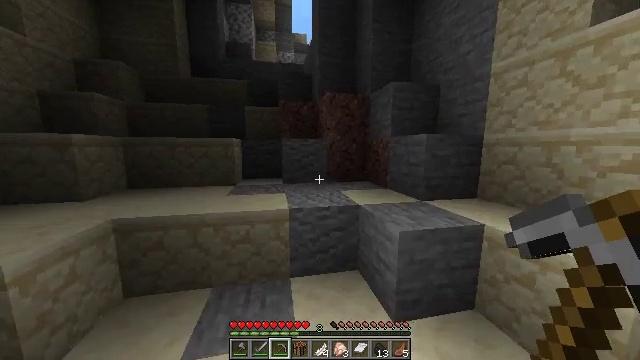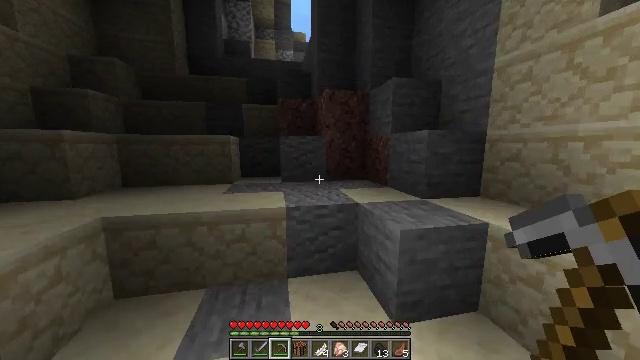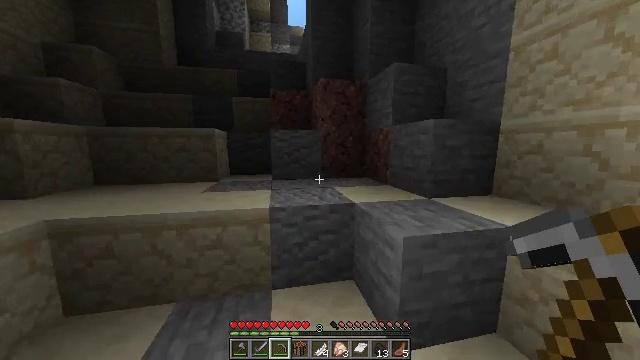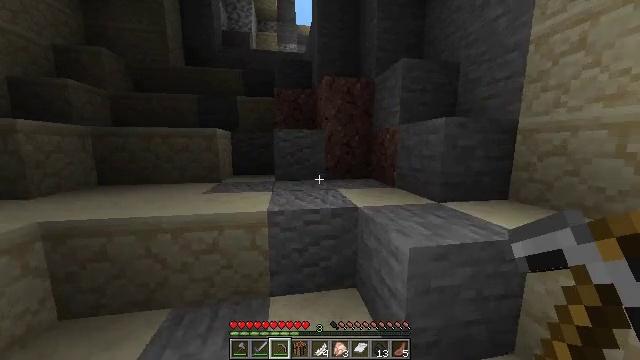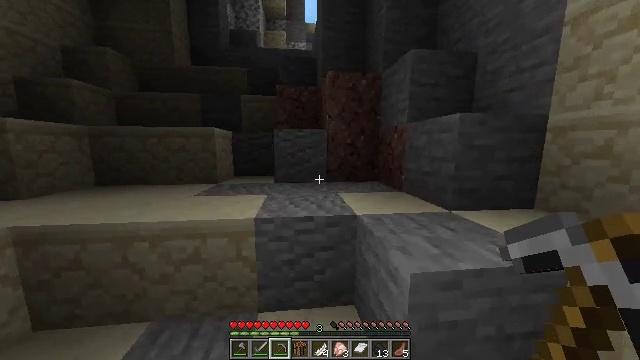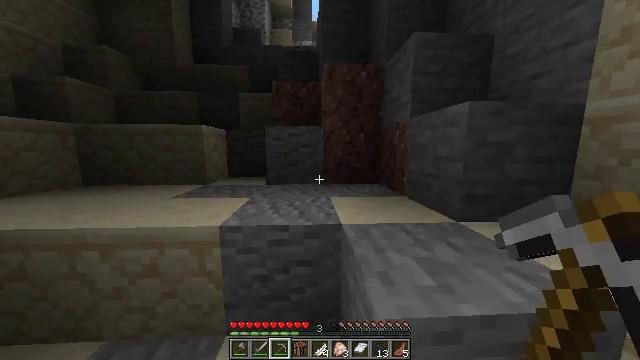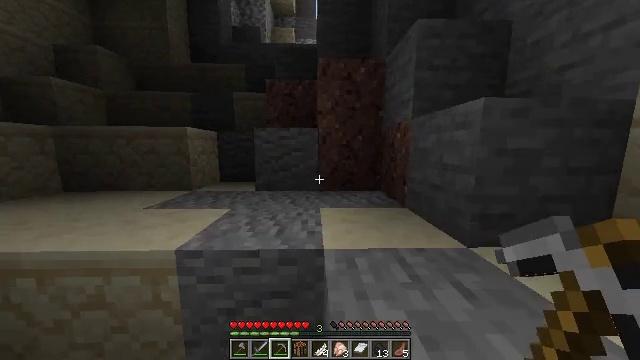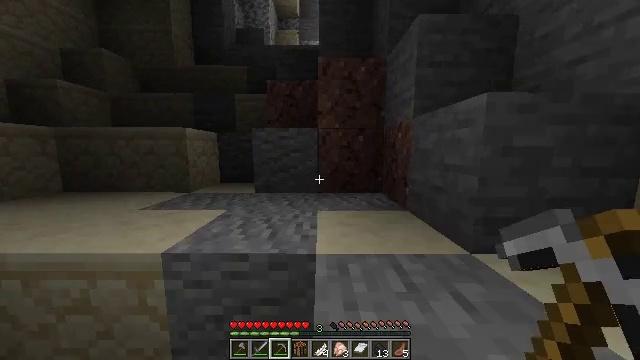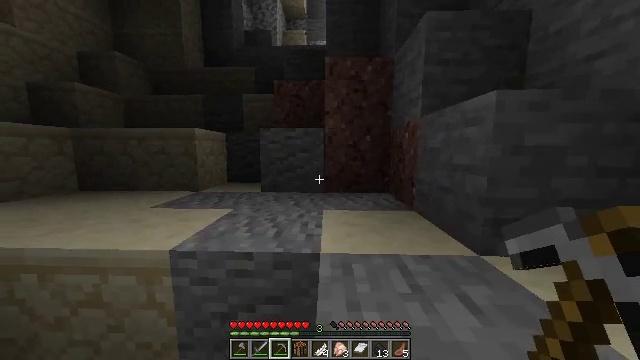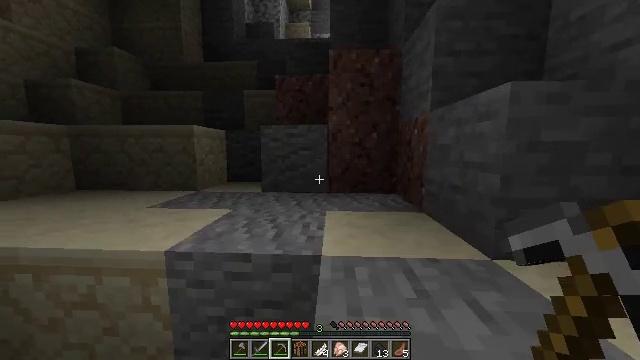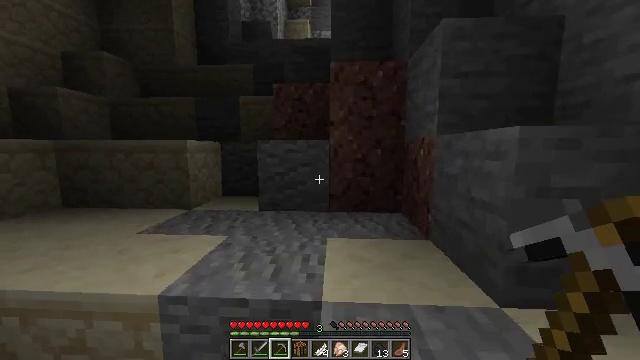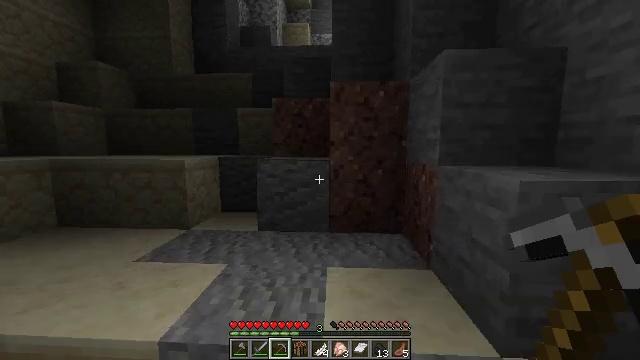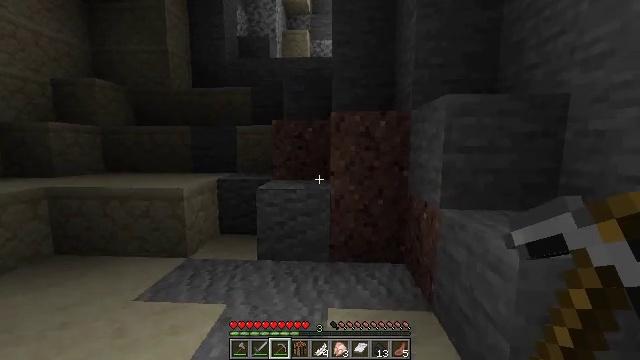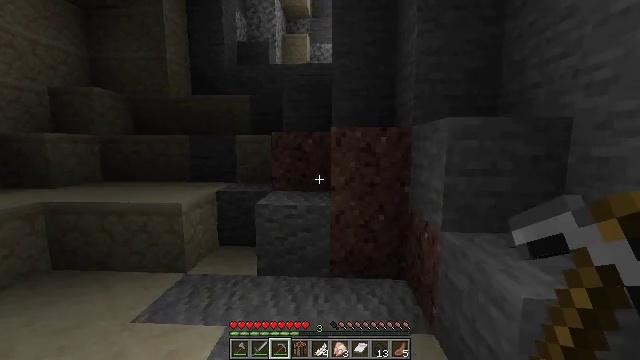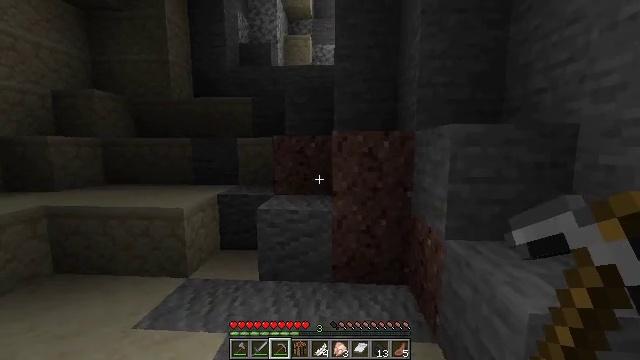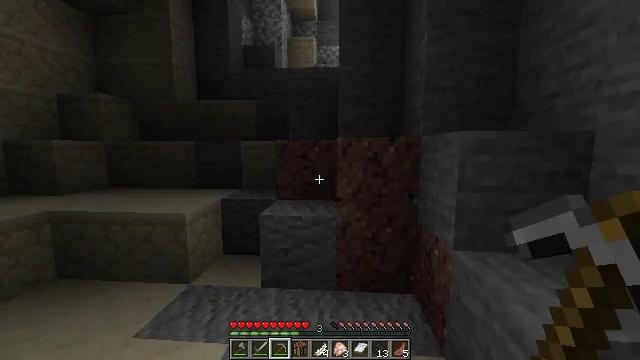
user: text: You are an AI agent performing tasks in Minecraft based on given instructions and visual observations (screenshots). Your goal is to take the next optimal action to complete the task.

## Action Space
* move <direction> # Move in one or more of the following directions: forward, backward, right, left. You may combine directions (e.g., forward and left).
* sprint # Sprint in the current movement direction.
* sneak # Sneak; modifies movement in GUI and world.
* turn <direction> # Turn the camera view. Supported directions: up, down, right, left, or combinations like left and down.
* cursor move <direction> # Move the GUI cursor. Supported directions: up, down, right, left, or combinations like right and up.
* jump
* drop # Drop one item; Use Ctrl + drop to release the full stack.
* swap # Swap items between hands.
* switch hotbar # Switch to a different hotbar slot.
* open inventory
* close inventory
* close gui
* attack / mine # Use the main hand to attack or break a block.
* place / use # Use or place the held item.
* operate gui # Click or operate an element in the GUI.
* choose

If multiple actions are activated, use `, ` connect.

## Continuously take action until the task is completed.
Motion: motion action
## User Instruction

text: Hunt animals.
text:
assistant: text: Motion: move forward and move right
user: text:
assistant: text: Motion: move forward and move right
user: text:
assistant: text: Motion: move forward and move right, turn left
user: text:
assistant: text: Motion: move forward and move right, turn left
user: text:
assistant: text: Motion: move forward and move right, turn left
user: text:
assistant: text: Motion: move forward, turn left
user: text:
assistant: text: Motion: move forward, turn left
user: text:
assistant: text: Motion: move forward, turn left
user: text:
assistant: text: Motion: move forward, turn left
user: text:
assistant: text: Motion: move forward, jump
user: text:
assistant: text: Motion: move forward, jump
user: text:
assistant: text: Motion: move forward, jump
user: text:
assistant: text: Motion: move forward, jump
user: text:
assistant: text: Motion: move forward
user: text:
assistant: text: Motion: move forward
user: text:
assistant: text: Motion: move forward
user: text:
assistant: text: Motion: move forward
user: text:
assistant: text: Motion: move forward
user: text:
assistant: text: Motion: move forward, turn left
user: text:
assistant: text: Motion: move forward
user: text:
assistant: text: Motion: move forward
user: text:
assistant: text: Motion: move forward
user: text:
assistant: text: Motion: move forward
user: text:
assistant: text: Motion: move forward
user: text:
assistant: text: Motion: move forward
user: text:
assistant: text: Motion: move forward, jump
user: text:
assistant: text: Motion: move forward, jump
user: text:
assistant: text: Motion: move forward, jump
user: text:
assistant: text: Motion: move forward, jump
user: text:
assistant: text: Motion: move forward